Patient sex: M
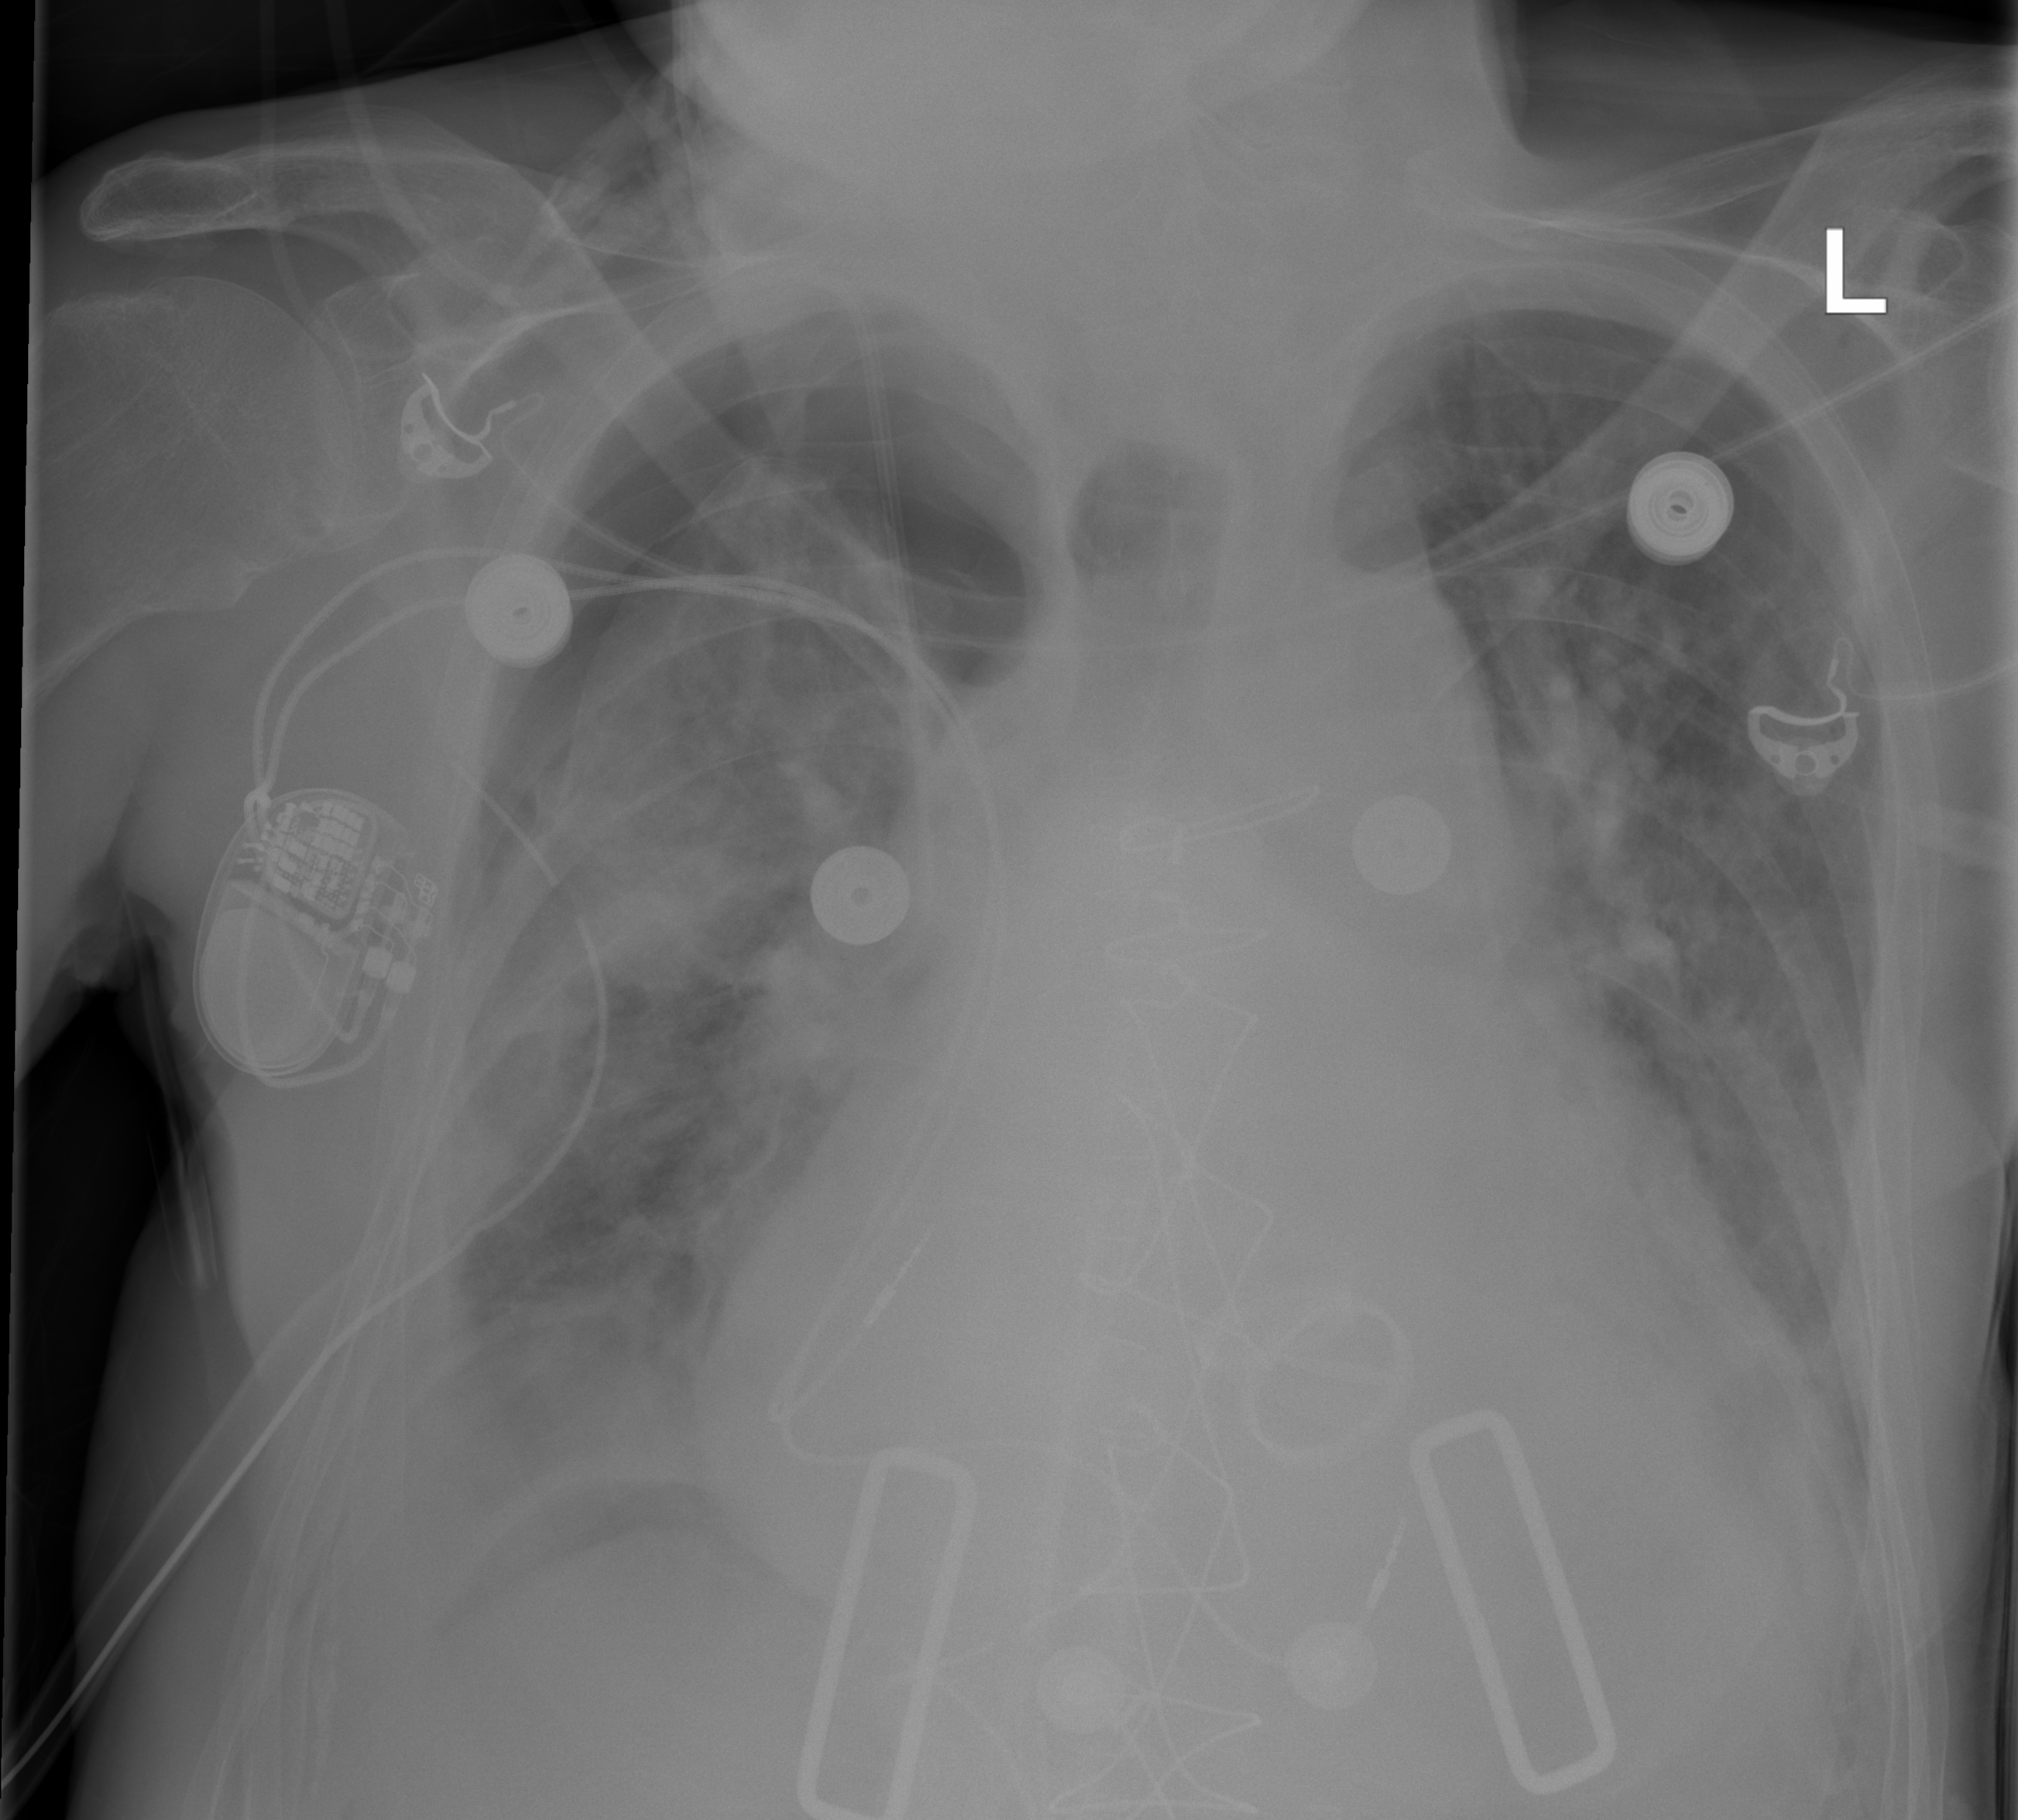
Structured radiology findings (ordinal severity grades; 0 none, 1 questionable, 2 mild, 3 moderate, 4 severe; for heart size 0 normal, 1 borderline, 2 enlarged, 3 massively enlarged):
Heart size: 2
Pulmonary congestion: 2
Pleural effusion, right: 2
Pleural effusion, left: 1
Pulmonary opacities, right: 3
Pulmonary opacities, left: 2
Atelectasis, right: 3
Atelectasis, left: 0